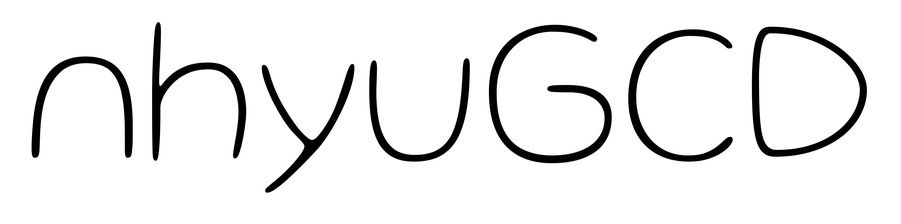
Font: Gluten_Thin